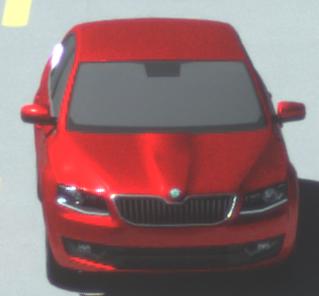
Make: Skoda
Model: Octavia 1.2 TSI
Detailed model: Octavia (III) Limousine
Model produced from: 2013/02
Model produced until: 2015/04
Doors: 5
Color: red
Road condition: dry road
Daytime: midday
Contrast: high contrast